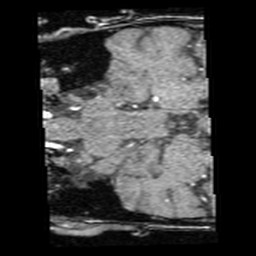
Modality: angio
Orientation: coronal
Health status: ill
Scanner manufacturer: siemens
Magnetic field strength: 1.5 T
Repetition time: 0.036 s
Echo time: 0.00712 s